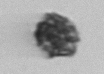
Label: coccolithophorid